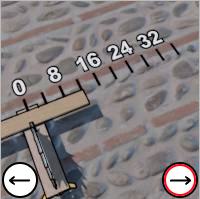
Task: length
Answer: 12
First scale value: 8.0